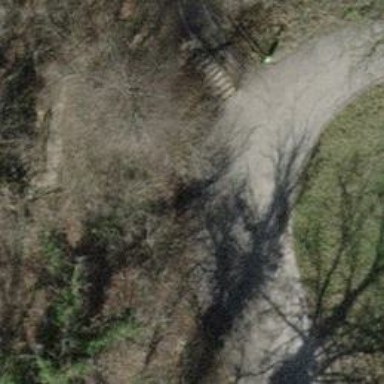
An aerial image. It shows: Brown bench.